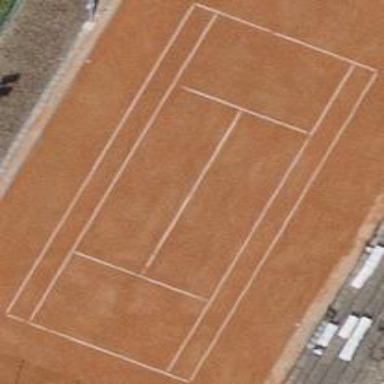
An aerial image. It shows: Tennis court on the leisure land pitch.